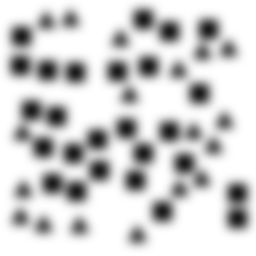
Squares: 26
Triangles: 18
Stars: 0
Total shapes: 44